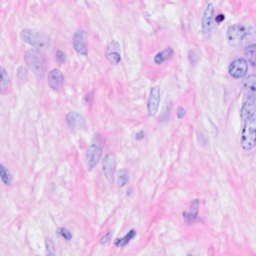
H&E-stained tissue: Breast